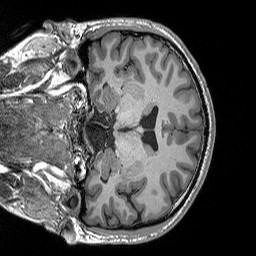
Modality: T1w
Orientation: coronal
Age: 21
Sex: male
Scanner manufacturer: siemens
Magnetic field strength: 3 T
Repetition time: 2.3 s
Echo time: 0.00298 s